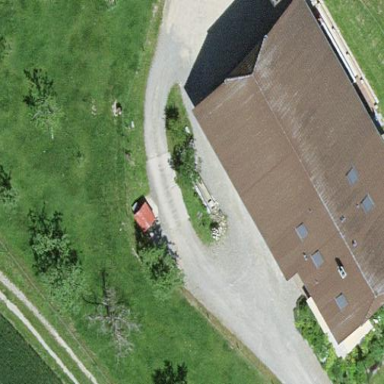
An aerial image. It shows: Farm building.